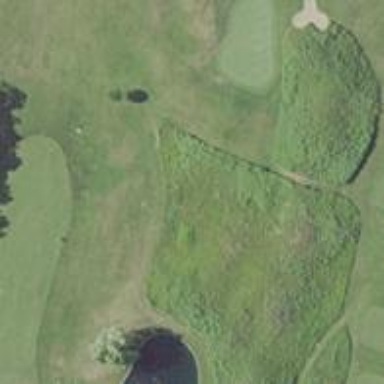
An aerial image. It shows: Rough grass surface on golf course.